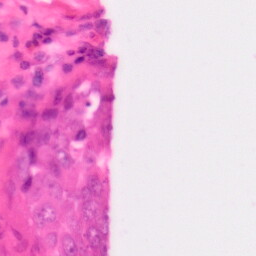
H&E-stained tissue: Colon